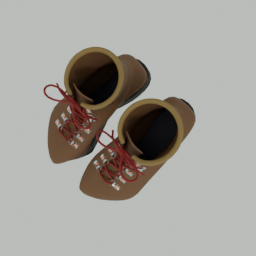
Label: people